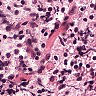
Metastatic tissue present: no